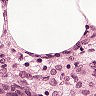
Metastatic tissue present: no